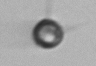
Label: Acanthoica_quattrospina